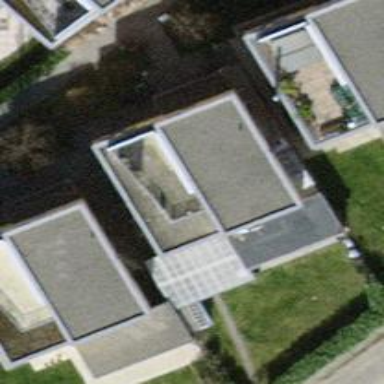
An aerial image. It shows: Flat-roofed house.